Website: bh-photo
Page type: account-selection
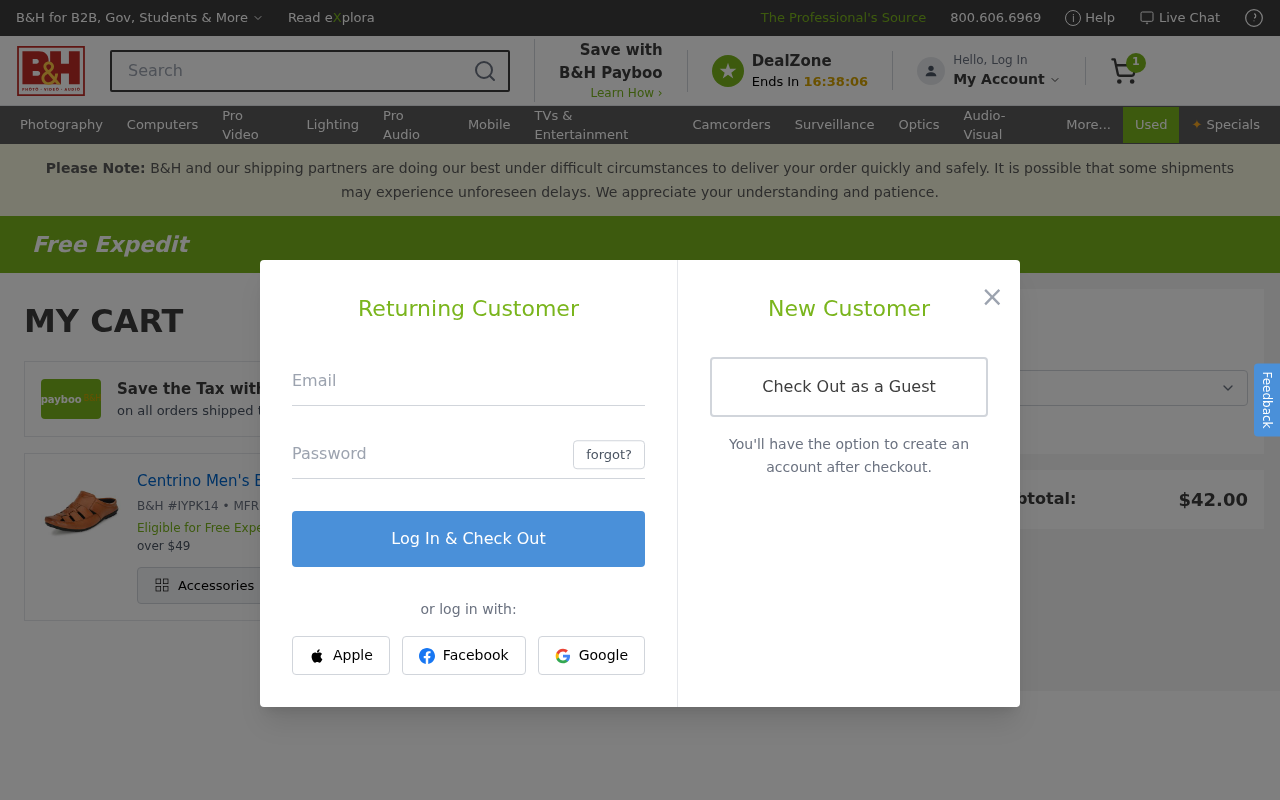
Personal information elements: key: PII_EMAIL
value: katherine_henderson@gmail.com
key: PII_POSTCODE
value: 72544
Product elements: key: PRODUCT1_NAME
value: Centrino Men's Beige Fisherman Sandals-11 UK (45 EU) (12 US) (6105-03)
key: PRODUCT1_QUANTITY
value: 1
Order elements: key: ORDER_NUM_ITEMS
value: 1
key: ORDER_SUBTOTAL
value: $42.00
Search elements: key: HEADER_SEARCH
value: Search
Other elements: key: BH_ITEM_NUMBER
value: IYPK14
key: MFR_NUMBER
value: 93103E